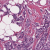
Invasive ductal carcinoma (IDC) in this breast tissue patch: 1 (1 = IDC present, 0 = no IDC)